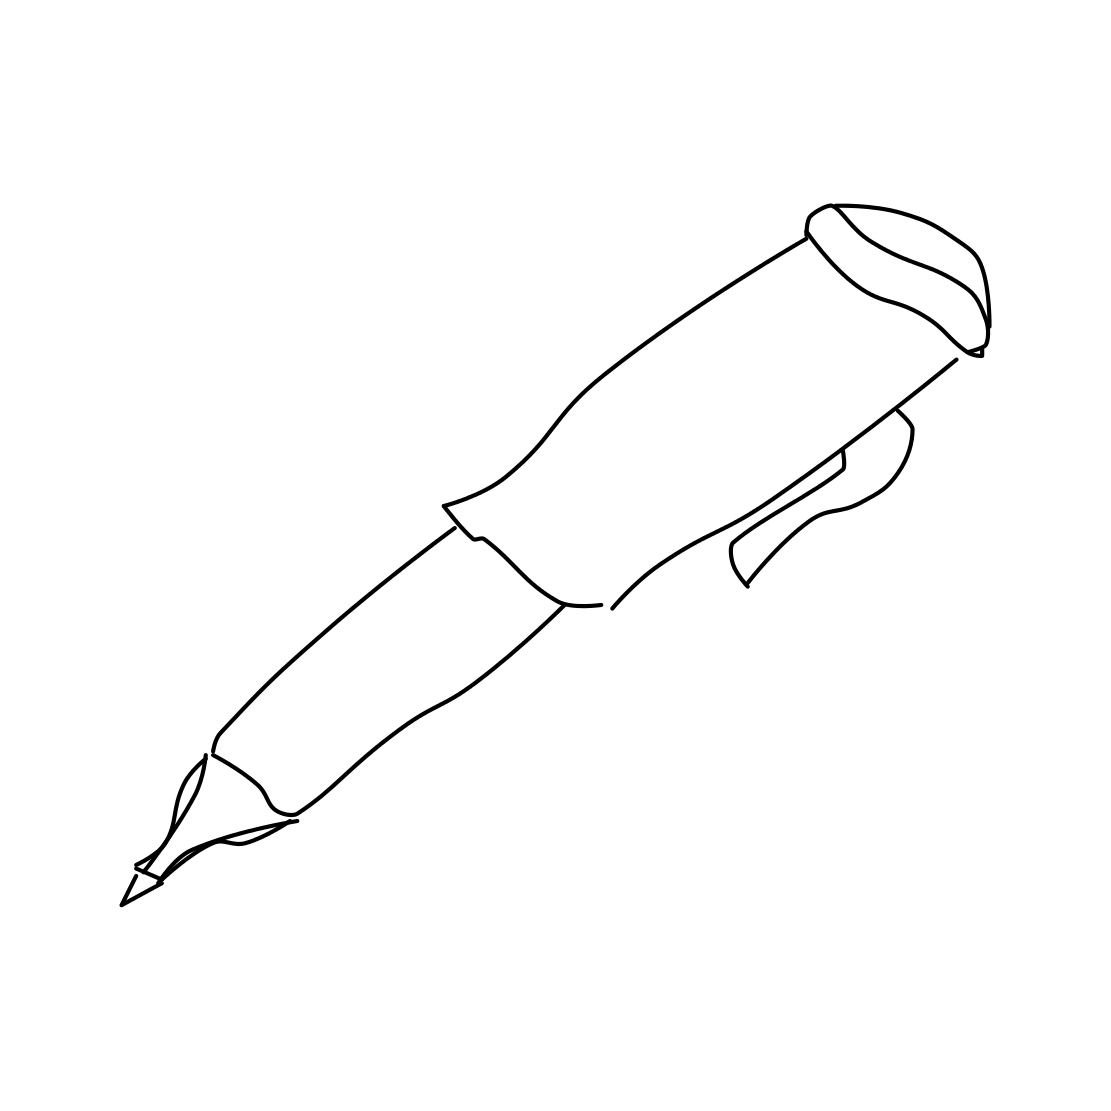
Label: pen